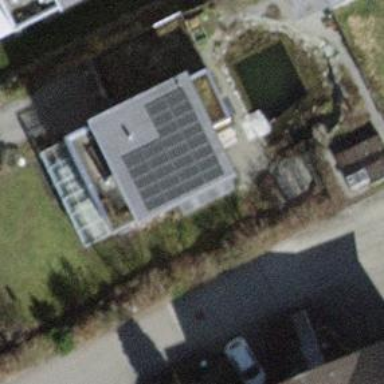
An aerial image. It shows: Solar power generator utilizing photovoltaic technology with solar photovoltaic panels.